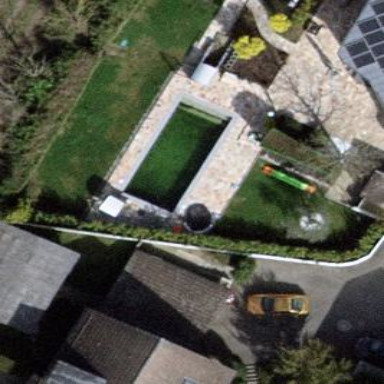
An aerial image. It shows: Swimming pool located in leisure land.